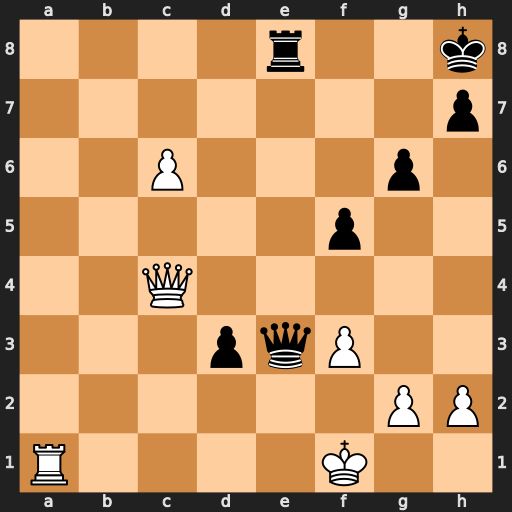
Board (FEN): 4r2k/7p/2P3p1/5p2/2Q5/3pqP2/6PP/R4K2
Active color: w
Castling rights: -
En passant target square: -
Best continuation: Qc3+ Kg8 Re1